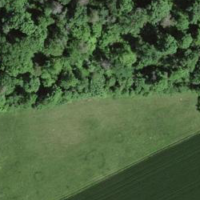
EUNIS habitat code: 44
Species observed at this site:
Filipendula ulmaria